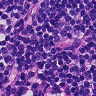
Metastatic tissue present: no